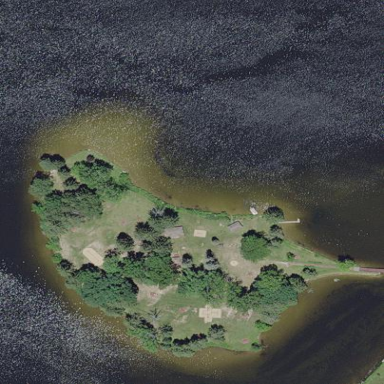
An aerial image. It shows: Island nature reserve.